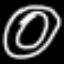
Label: donut